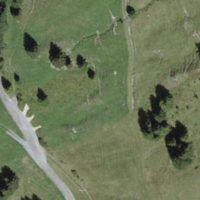
EUNIS habitat code: 23
Species observed at this site:
Equisetum sylvaticum
Pimpinella major